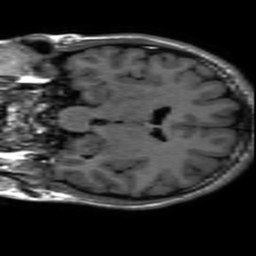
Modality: inplaneT1
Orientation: coronal
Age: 19
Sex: male
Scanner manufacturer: ge
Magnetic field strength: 3 T
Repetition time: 2.297 s
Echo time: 0.02273 s